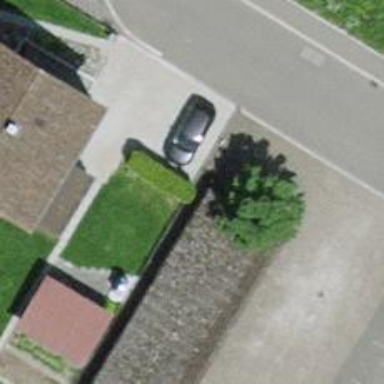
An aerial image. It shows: Hedge barrier.